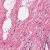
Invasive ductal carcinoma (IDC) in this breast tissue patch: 0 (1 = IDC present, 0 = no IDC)